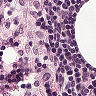
Metastatic tissue present: no